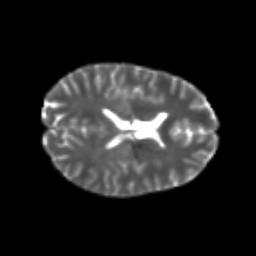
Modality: T2w
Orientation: axial
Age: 25
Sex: female
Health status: healthy
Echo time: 0.074 s